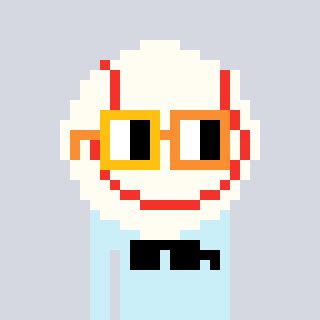
a pixel art character with square yellow and orange glasses, a baseball ball-shaped head and a cold-colored body on a cool background